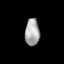
Tissue: lung
Cell type: Others
Senescence score: 0.1999
Nuclear area (px): 383
Mean DAPI intensity: 166.93